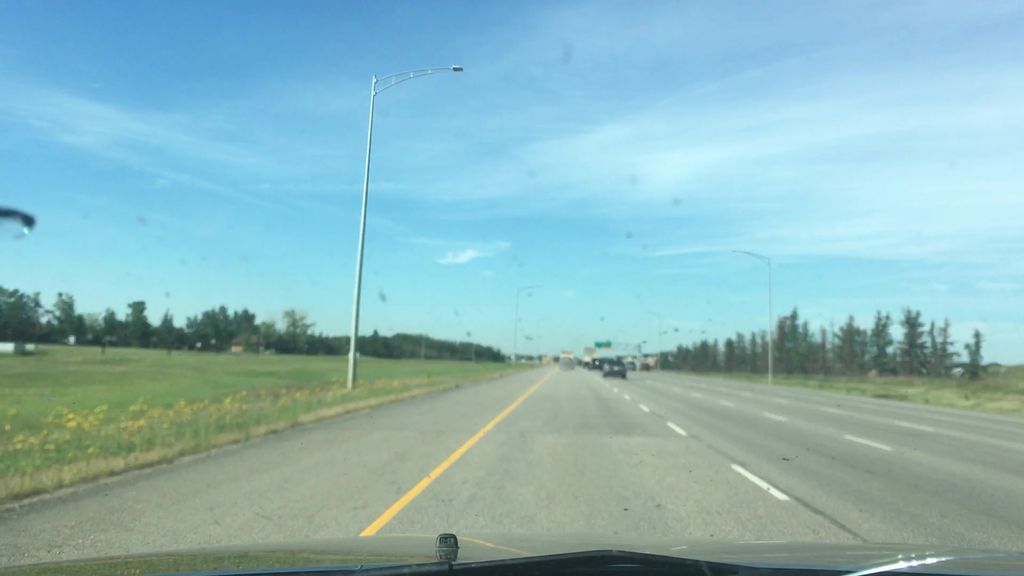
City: edmonton